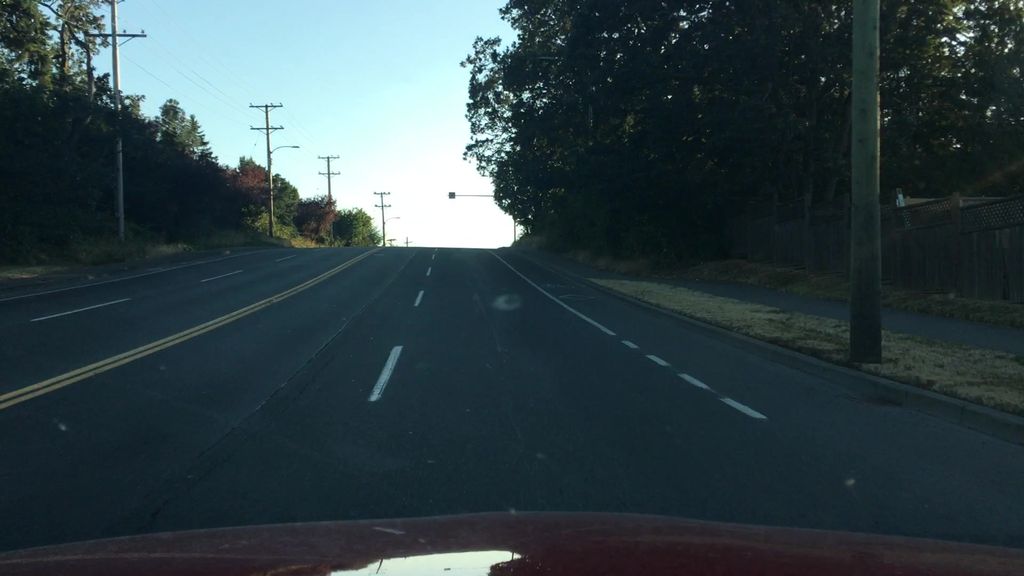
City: victoria